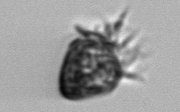
Label: Ciliophora